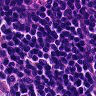
Metastatic tissue present: no